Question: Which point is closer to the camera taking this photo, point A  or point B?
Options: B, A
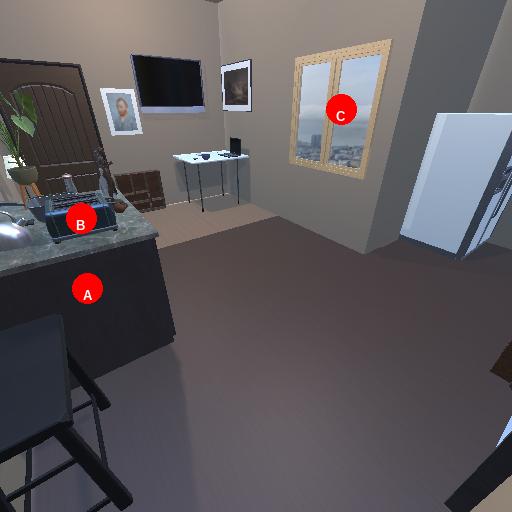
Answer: B